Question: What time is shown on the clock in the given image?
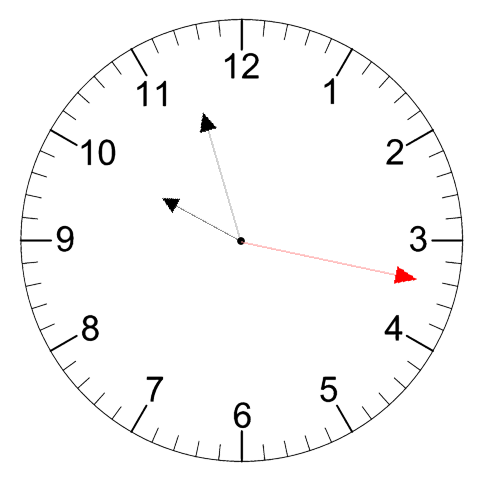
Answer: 09:57:17